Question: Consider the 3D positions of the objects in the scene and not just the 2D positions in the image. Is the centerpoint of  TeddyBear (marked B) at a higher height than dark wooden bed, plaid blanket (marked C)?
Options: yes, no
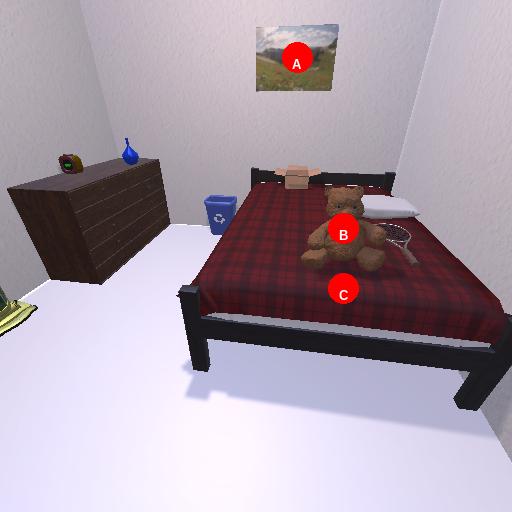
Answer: yes